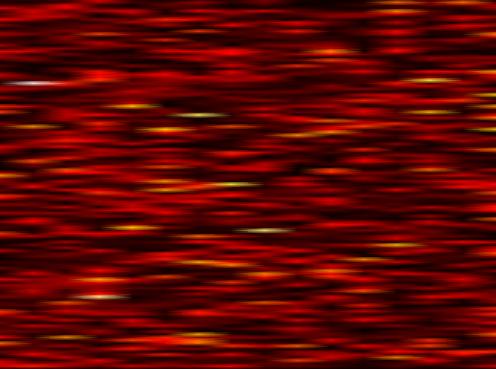
Label: OFDM